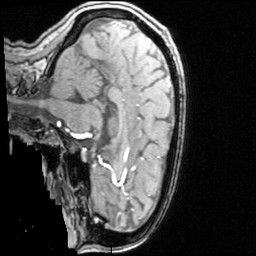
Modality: angio
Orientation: sagittal
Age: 31
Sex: female
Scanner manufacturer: siemens
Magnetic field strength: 3 T
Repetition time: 0.025 s
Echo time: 0.00334 s